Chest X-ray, PA view. Patient: 48 years old, sex F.
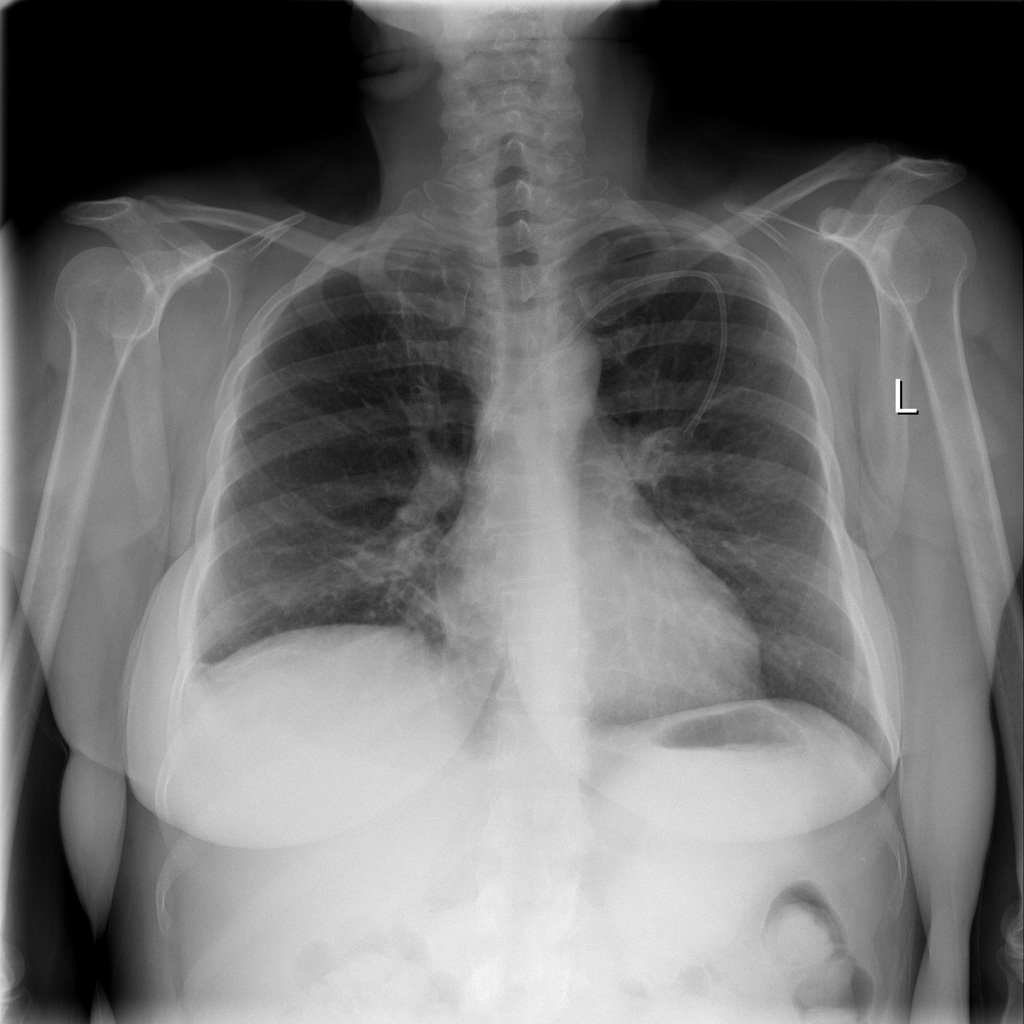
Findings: Atelectasis, Fibrosis